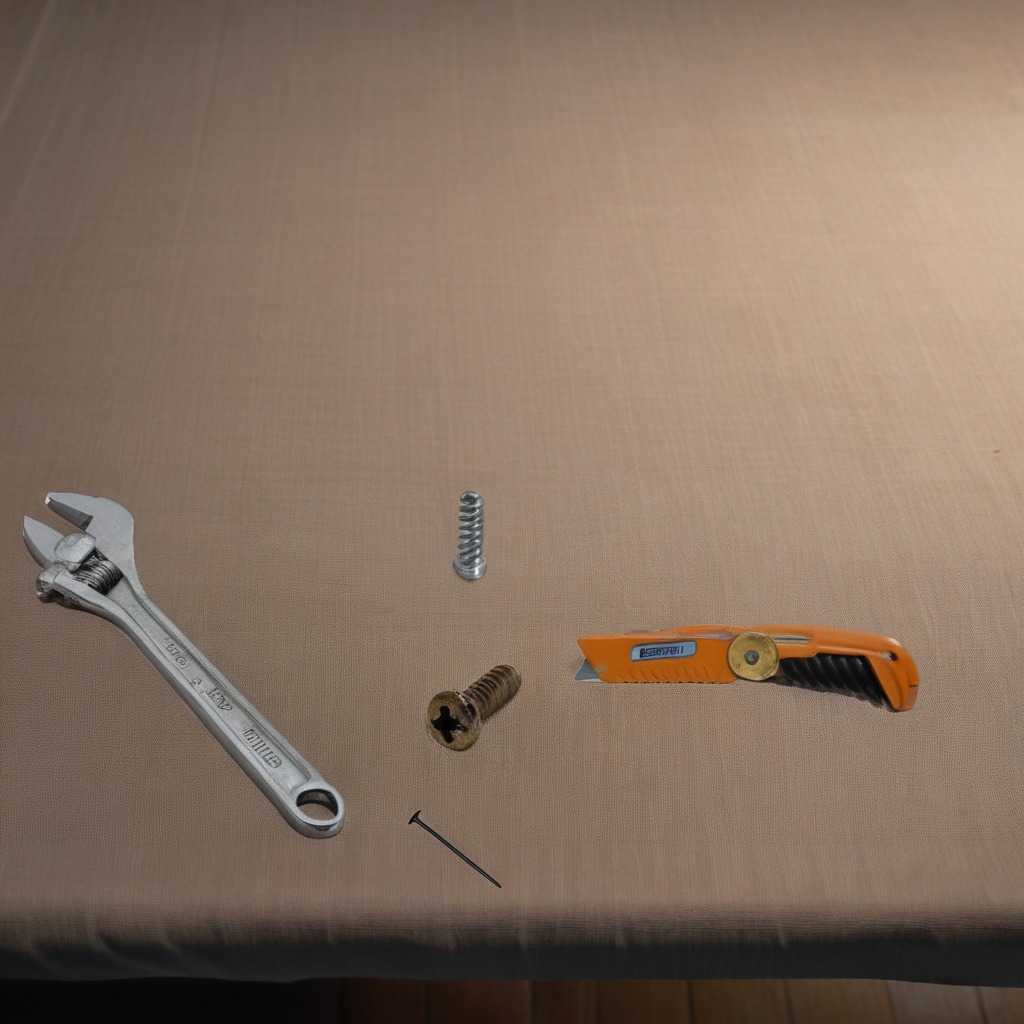
A utility knife, a metal machine screw, an iron nail, a coiled metal spring, and a wrench are lying on the wooden table.